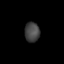
Tissue: lung
Cell type: Endothelial cells
Senescence score: 0.5601
Nuclear area (px): 294
Mean DAPI intensity: 66.092